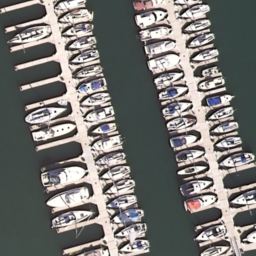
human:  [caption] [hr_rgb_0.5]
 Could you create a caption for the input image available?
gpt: Many boats docked in lines at the harbor and the water is deep blue .

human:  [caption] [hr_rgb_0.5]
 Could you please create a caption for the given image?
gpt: Lots of boats docked at the harbor and the boats are closed to each other .

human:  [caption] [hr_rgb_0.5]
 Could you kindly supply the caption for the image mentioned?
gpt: Lots of boats docked in lines at the harbor .

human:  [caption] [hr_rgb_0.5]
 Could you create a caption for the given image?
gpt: Many boats docked in lines at the harbor and some positions are free .

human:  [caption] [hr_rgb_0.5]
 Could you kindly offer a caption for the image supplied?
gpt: Lots of boats docked in lines at the harbor and the boats are closed to each other .